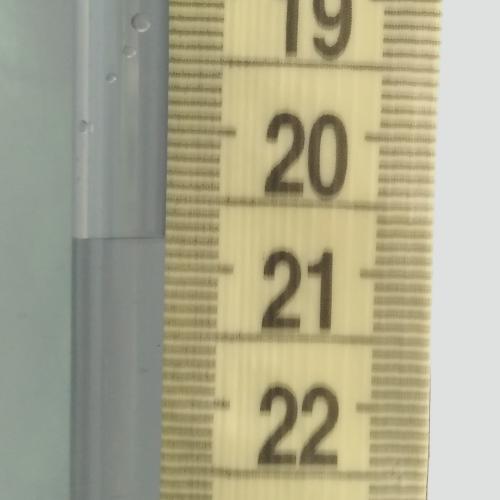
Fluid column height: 20.8 cm